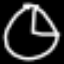
Label: clock